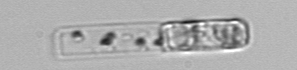
Label: Guinardia_delicatula_TAG_internal_parasite